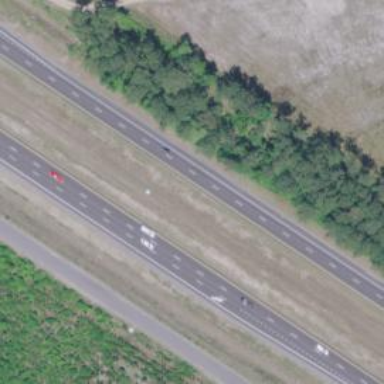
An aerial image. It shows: Asphalt motorway.